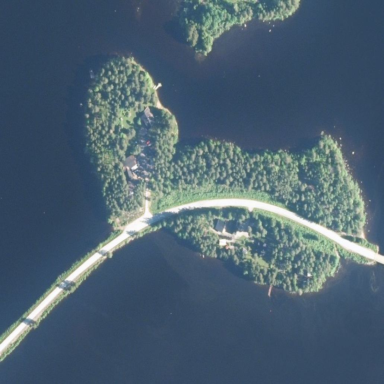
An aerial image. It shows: Islet.